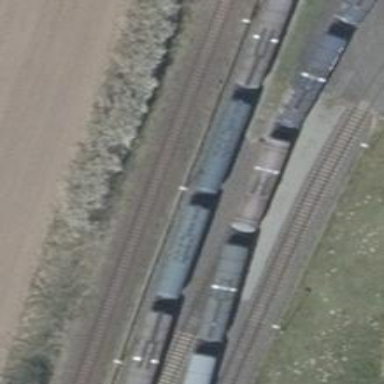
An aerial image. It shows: Rail spur service.